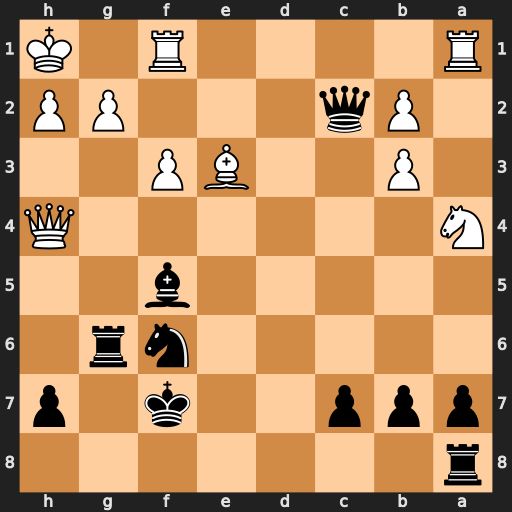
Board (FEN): r7/ppp2k1p/5nr1/5b2/N6Q/1P2BP2/1Pq3PP/R4R1K
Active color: b
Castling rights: -
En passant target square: -
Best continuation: Qxg2#